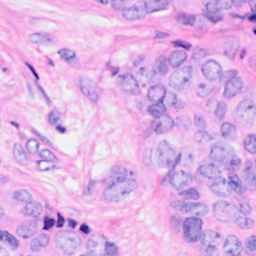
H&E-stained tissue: Breast